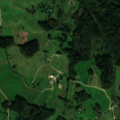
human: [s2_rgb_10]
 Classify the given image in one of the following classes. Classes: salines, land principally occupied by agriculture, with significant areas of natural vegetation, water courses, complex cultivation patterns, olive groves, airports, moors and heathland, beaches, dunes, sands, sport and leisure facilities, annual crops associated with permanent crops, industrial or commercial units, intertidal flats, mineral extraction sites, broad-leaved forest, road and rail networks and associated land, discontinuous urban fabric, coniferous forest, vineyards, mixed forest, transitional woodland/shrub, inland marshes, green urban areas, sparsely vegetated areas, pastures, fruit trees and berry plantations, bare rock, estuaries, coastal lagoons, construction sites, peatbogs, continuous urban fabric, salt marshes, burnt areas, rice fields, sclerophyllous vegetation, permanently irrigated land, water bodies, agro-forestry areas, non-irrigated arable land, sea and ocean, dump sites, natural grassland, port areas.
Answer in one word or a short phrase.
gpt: pastures, complex cultivation patterns, land principally occupied by agriculture, with significant areas of natural vegetation, mixed forest